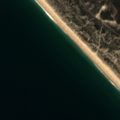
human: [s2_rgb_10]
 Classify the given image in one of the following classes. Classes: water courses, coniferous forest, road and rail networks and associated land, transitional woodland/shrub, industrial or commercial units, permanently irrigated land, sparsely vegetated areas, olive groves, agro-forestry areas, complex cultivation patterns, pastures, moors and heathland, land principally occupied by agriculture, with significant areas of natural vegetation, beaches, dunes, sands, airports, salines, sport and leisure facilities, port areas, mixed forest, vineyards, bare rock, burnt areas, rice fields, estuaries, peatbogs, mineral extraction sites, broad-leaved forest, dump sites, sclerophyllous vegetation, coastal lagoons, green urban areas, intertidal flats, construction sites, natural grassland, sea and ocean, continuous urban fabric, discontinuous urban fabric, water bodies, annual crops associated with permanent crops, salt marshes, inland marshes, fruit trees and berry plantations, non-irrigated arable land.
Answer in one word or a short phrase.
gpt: moors and heathland, transitional woodland/shrub, beaches, dunes, sands, sea and ocean